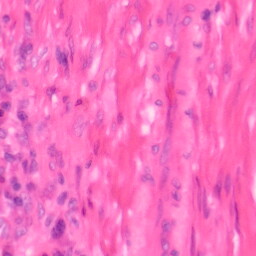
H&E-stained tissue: Colon